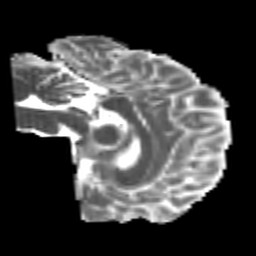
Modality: MD
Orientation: sagittal
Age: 21
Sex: male
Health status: healthy
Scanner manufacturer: philips
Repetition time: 7.384 s
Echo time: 0.08599 s